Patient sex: M
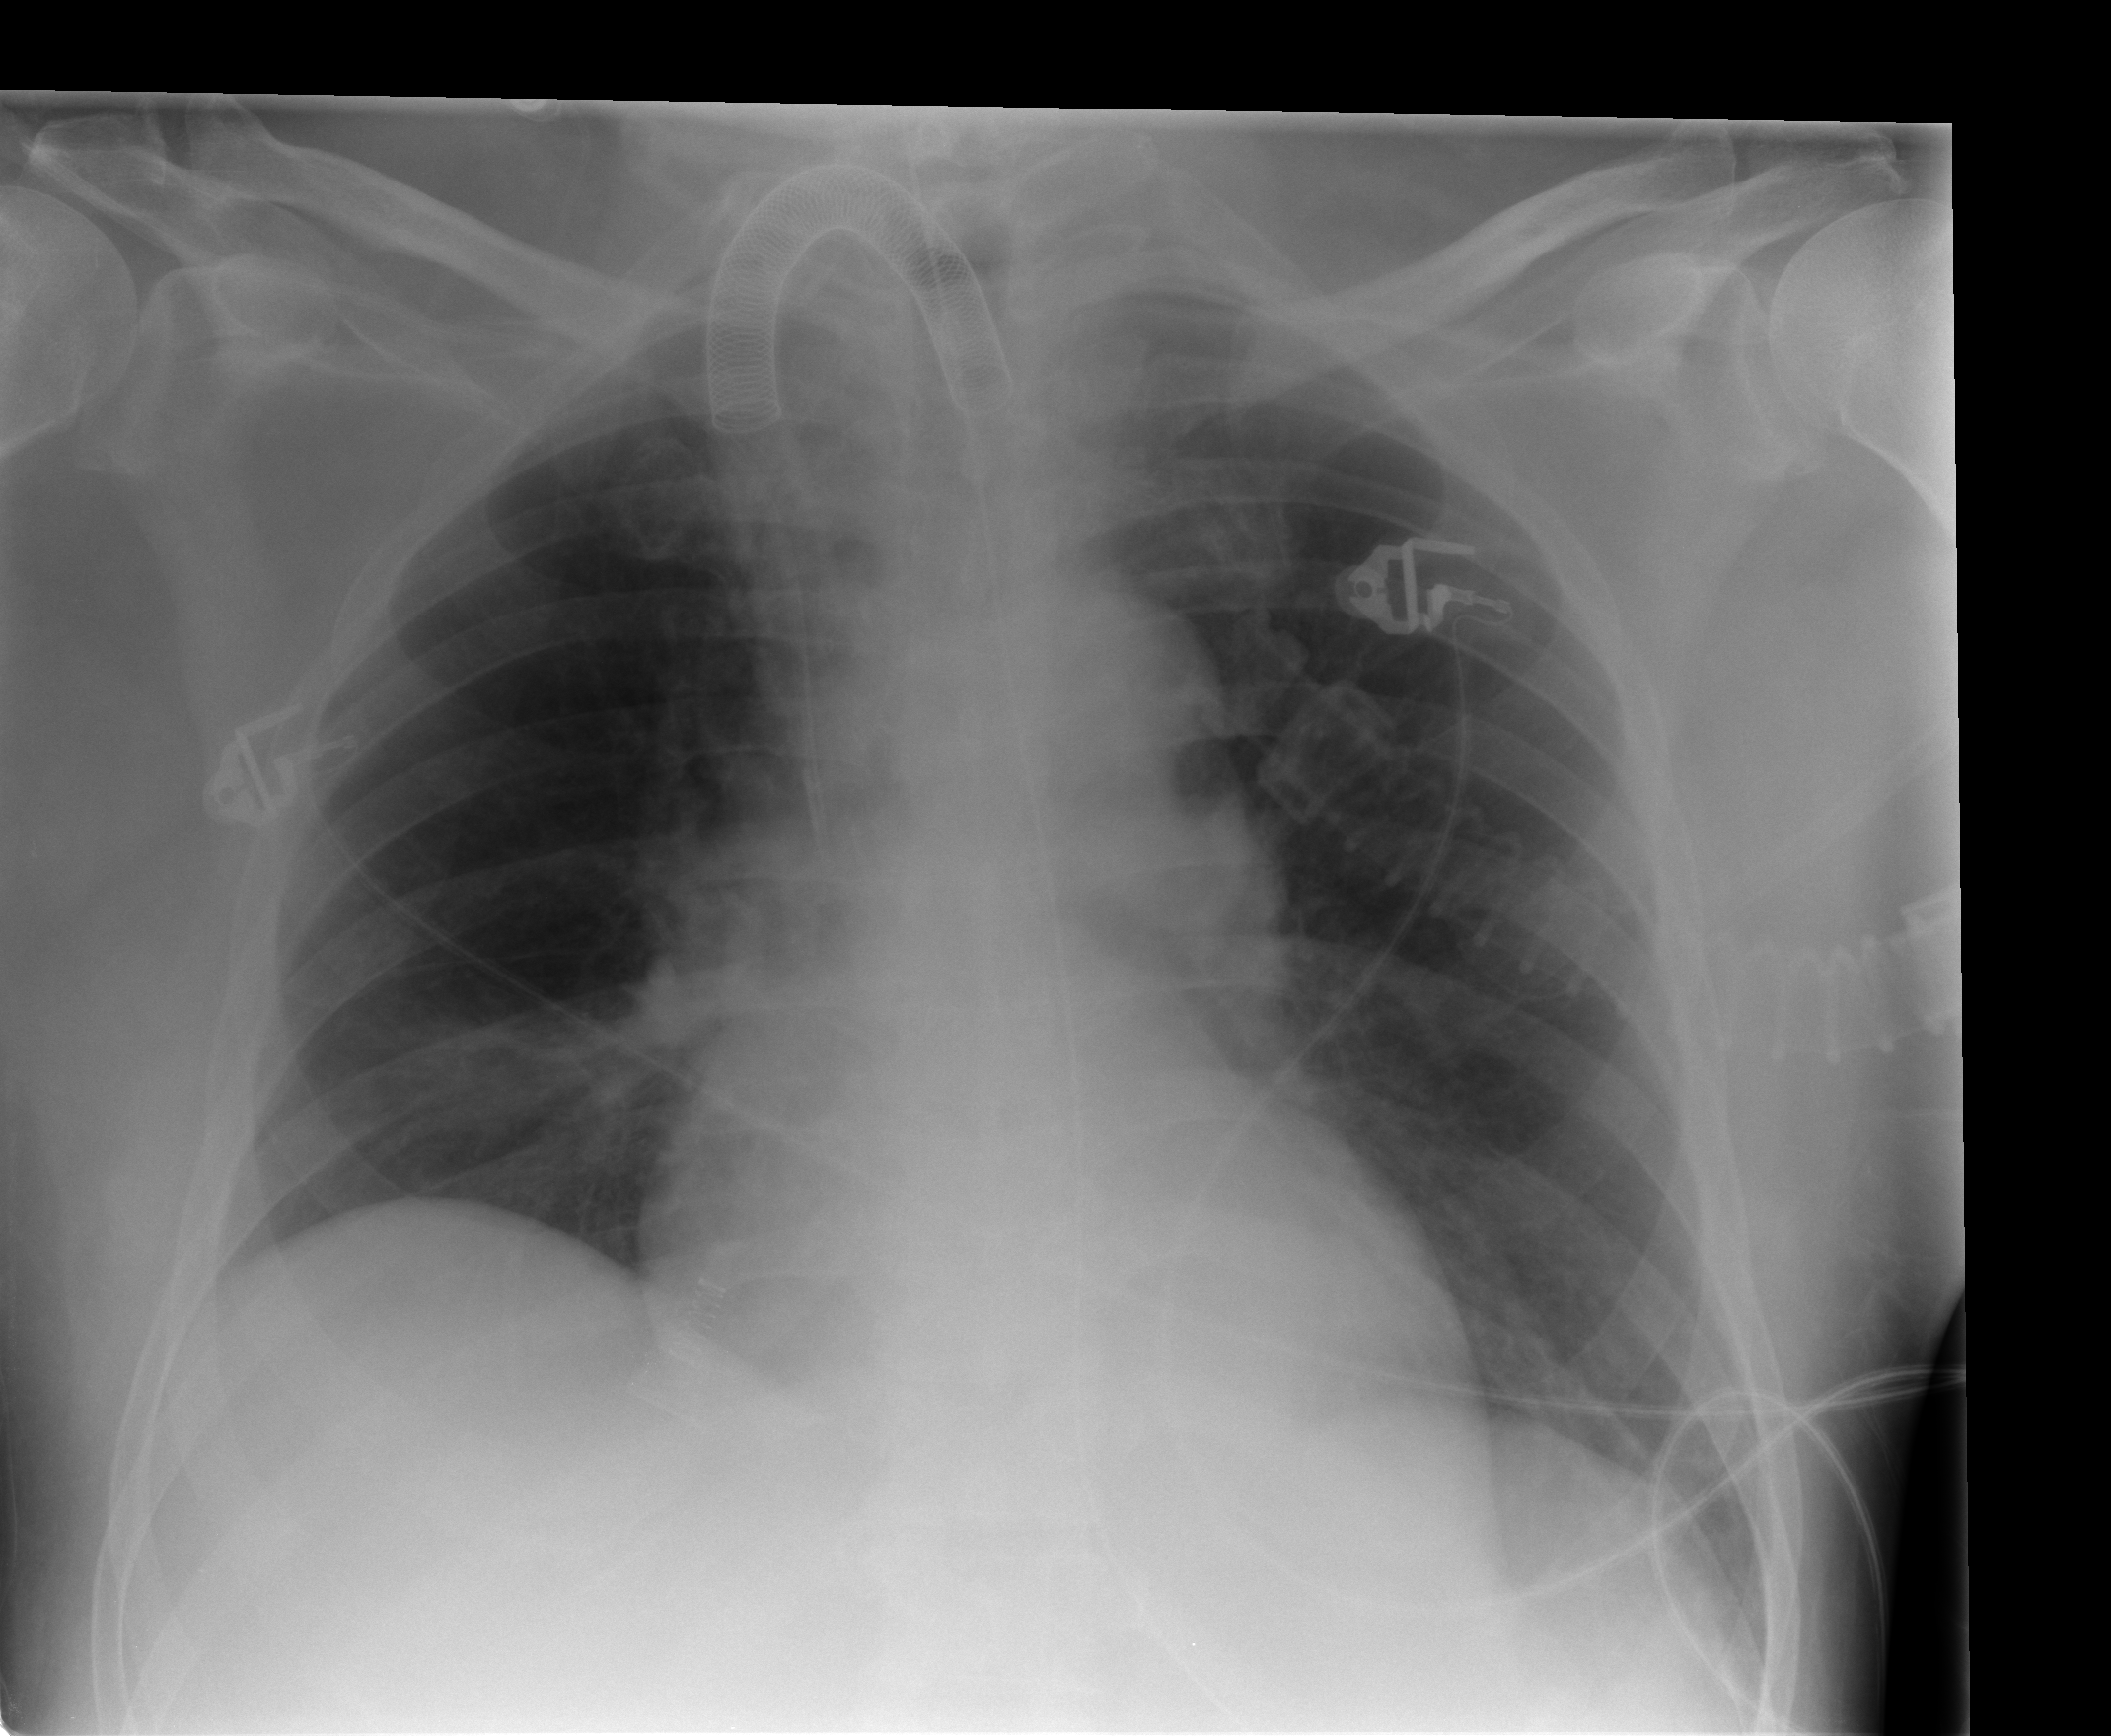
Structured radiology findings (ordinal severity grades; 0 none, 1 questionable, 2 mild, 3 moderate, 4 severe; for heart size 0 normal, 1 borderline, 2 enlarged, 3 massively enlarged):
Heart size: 0
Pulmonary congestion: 0
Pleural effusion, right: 0
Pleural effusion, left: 0
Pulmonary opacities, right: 0
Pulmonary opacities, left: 0
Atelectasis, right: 2
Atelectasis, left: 0